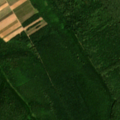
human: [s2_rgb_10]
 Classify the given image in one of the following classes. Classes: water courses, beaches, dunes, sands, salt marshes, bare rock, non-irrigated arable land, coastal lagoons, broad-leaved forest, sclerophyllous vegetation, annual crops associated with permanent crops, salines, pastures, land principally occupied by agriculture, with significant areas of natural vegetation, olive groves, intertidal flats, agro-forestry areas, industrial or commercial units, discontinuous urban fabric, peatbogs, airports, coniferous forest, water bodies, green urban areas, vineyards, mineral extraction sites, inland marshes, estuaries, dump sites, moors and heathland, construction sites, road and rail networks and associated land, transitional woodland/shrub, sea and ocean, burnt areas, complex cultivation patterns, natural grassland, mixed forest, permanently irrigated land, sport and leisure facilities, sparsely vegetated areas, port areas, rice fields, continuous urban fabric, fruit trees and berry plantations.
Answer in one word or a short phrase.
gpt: complex cultivation patterns, broad-leaved forest, transitional woodland/shrub